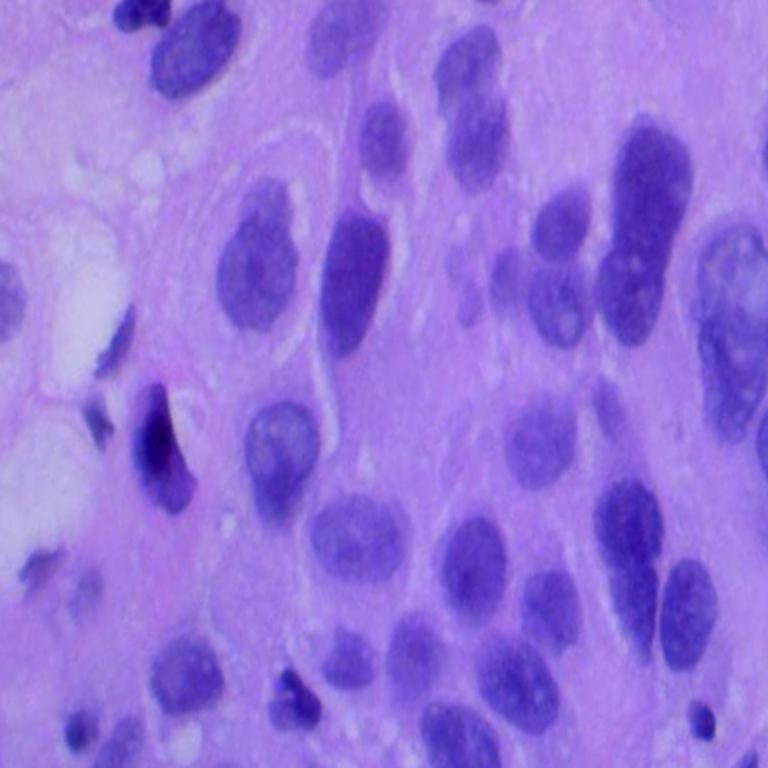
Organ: lung
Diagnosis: squamous carcinomas